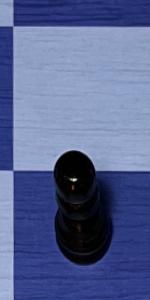
Label: Pawn_Black